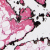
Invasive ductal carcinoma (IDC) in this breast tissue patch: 0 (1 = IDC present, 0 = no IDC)